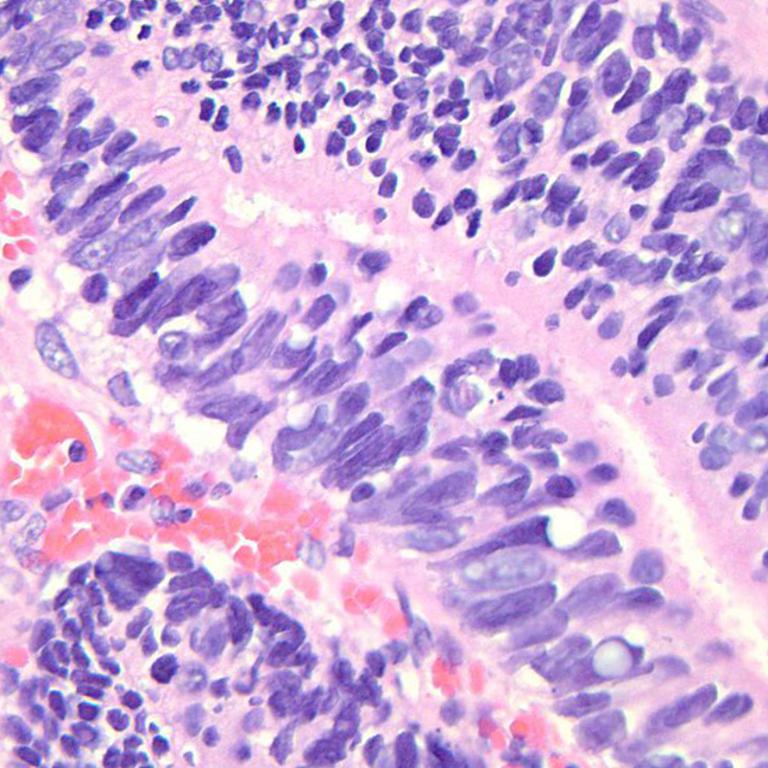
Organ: colon
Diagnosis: adenocarcinomas